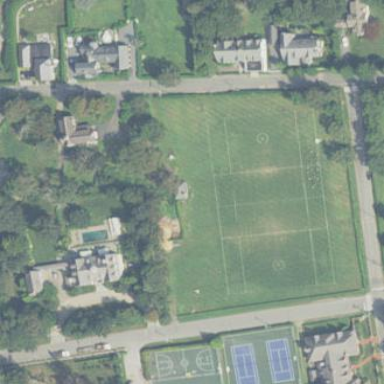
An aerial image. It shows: Soccer pitch for leisureland activities.